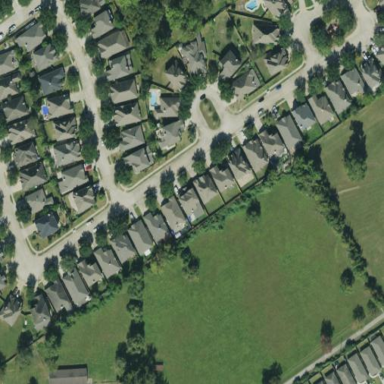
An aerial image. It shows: Residential area within neighborhood.